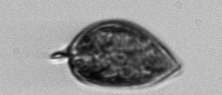
Label: Prorocentrum_micans